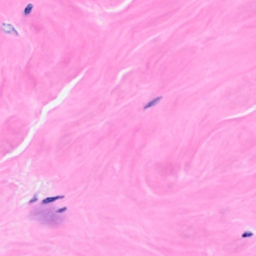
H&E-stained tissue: Breast